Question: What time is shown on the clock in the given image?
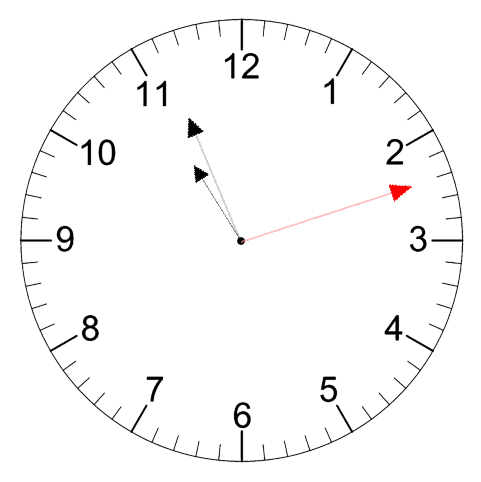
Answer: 10:56:12